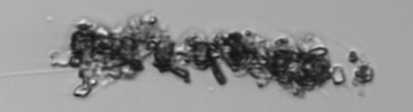
Label: Thalassiosira_TAG_external_detritus